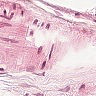
Metastatic tissue present: no